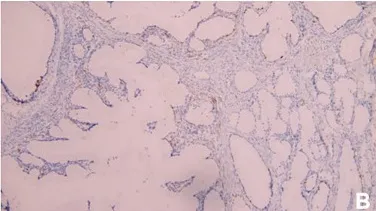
P16 (negative).
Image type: pathology (immunostaining)